Interaction volume radius: 5 \u00c5
Interaction volume height: 35 \u00c5
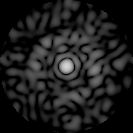
Disorder parameter: 0.8385